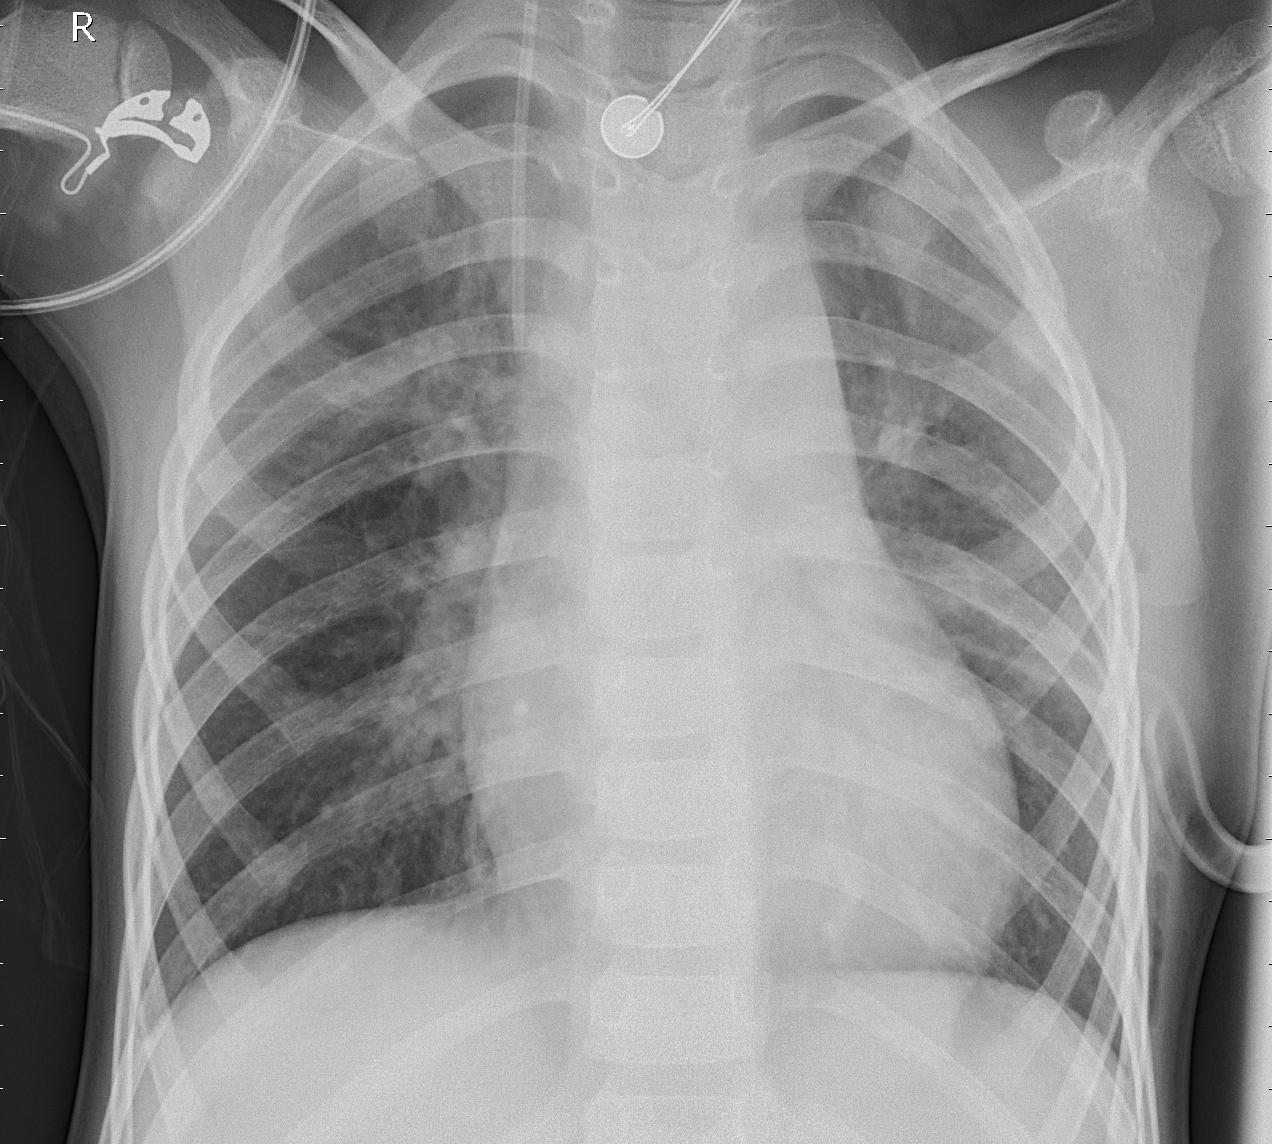
Diagnosis: PNEUMONIA